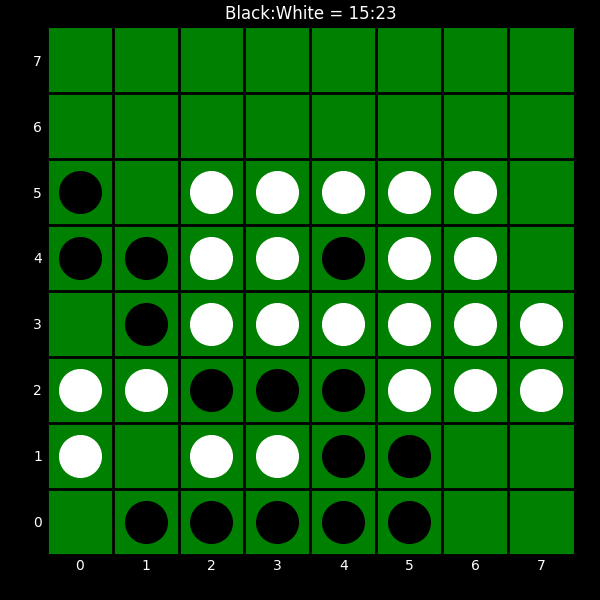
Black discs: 15
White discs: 23